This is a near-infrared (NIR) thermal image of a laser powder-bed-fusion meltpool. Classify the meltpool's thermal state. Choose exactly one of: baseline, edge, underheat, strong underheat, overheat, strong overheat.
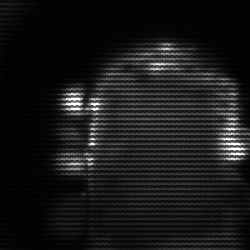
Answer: baseline